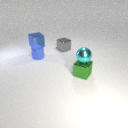
small blue rubber cylinder to the left of small green metal cube